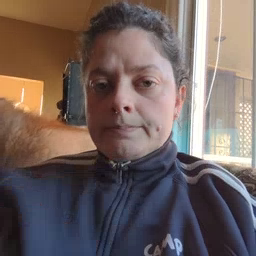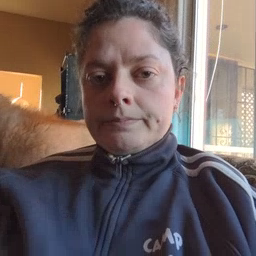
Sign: sun